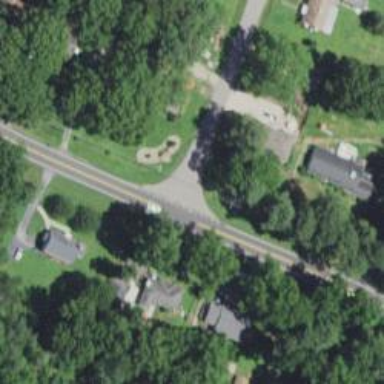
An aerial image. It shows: Road with stop sign.